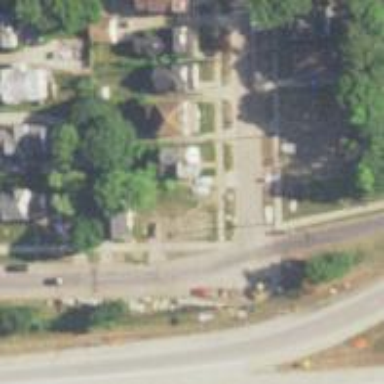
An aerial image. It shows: Left sidewalk along asphalt tertiary road.